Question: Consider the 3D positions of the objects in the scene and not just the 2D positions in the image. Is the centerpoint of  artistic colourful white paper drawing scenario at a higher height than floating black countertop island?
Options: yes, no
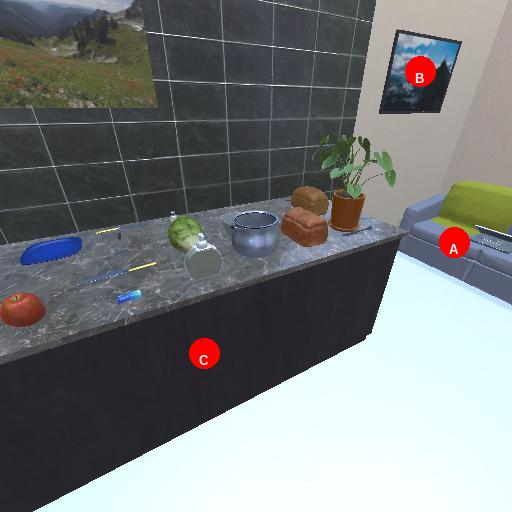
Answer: yes